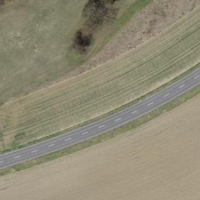
EUNIS habitat code: 52
Species observed at this site:
Gomphocerippus rufus